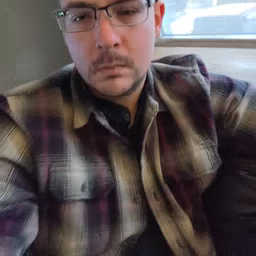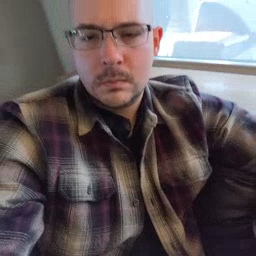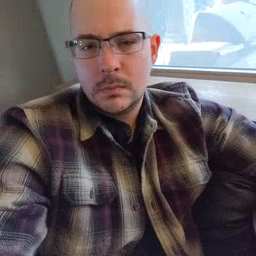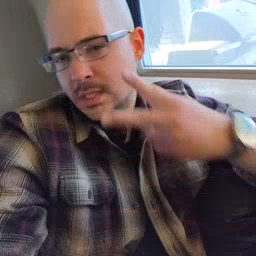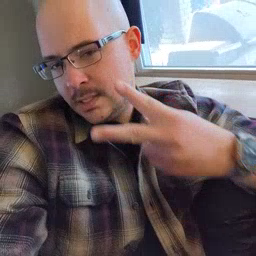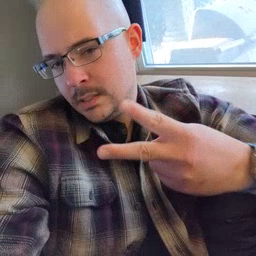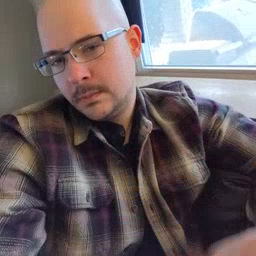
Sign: see